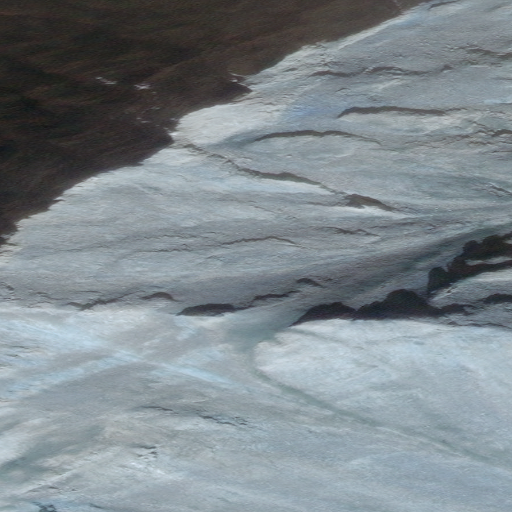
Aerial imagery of mountain in Alaska named Dillon Mountain containing only unknown